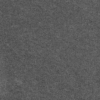
Label: dusty